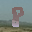
Label: 8